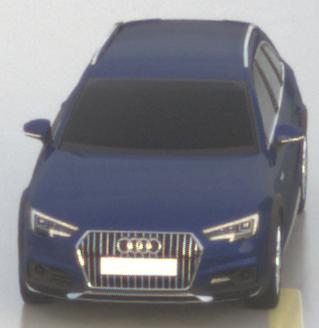
Make: Audi
Model: A4 Allroad 45 TFSI
Detailed model: A4 (B9) allroad
Model produced from: 2019/02
Model produced until: 2019/05
Doors: 5
Color: blue
Road condition: wet road
Daytime: sunrise or sunset
Contrast: low contrast